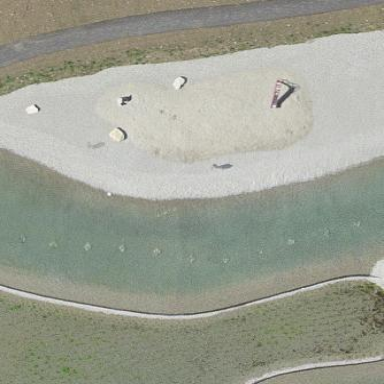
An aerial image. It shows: Outdoor swimming pool surrounded by water basin.